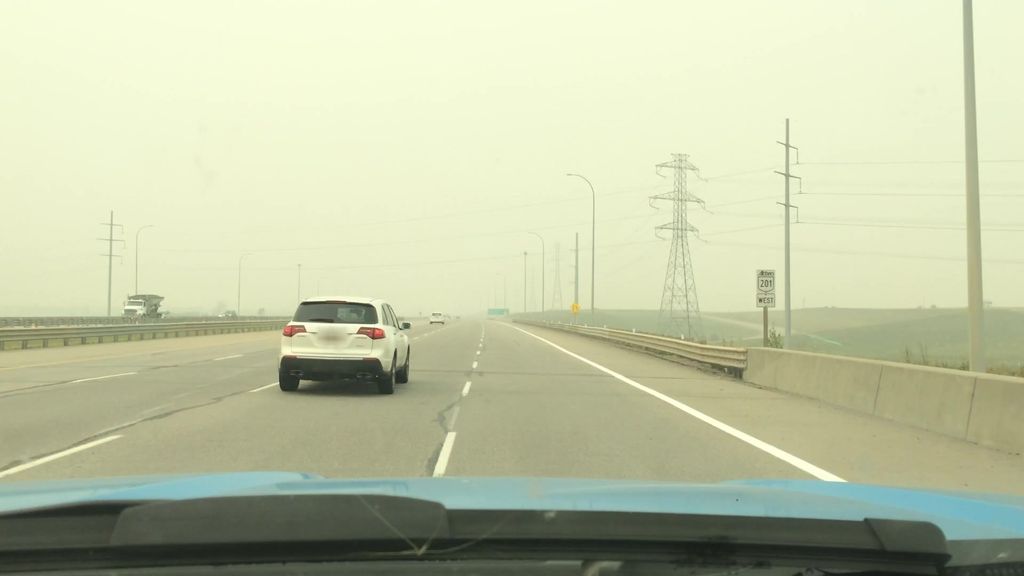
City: calgary